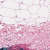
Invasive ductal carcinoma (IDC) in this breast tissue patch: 0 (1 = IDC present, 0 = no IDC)